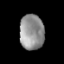
Tissue: lung
Cell type: Fibroblasts
Senescence score: 0.561
Nuclear area (px): 851
Mean DAPI intensity: 144.243